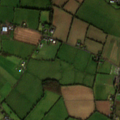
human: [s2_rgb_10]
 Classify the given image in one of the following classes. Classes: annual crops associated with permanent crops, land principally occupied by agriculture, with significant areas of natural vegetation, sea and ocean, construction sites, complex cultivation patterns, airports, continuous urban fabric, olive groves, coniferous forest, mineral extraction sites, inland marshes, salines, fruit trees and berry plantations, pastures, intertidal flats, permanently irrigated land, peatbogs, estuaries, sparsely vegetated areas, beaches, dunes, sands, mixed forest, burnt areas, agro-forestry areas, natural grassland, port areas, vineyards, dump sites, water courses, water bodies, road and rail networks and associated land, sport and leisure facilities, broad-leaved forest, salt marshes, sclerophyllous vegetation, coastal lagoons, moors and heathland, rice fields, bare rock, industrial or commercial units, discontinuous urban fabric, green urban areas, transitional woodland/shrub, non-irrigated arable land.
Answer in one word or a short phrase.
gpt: non-irrigated arable land, pastures